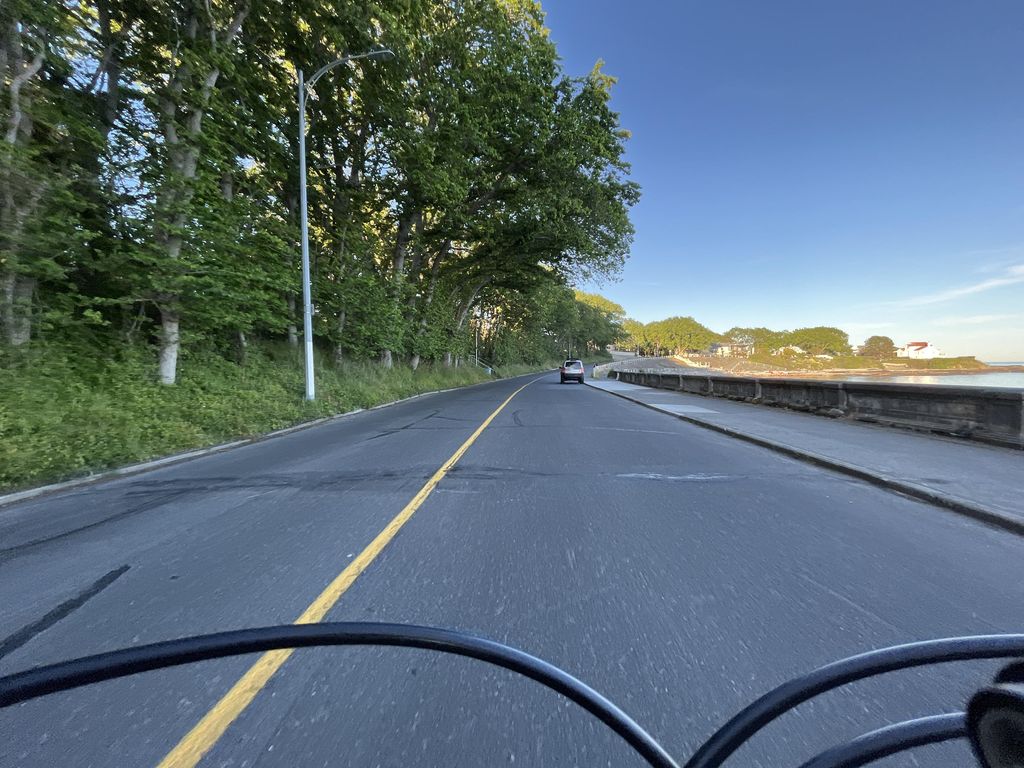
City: victoria